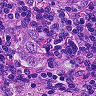
Metastatic tissue present: yes